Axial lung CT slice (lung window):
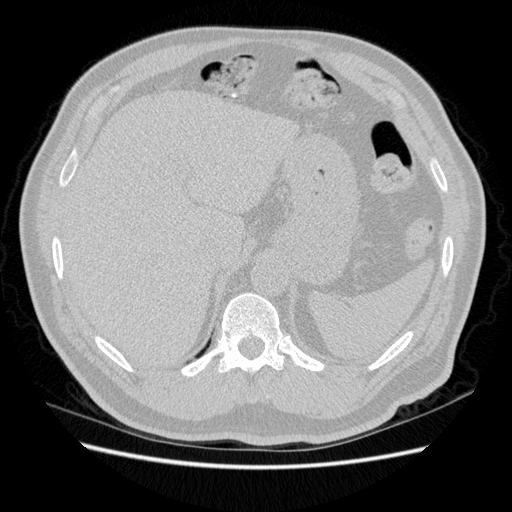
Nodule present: no